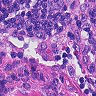
Metastatic tissue present: no